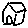
Label: house